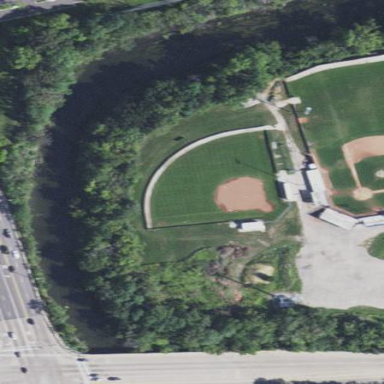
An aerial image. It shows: Baseball/softball pitch for leisure and sports activities.